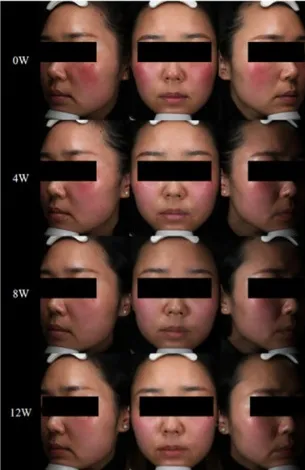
Changes of skin lesions and skin vascularity during abrocitinib treatment. (A) Case 3, skin lesions at 0, 4, 8, and 12 weeks of abrocitinib treatment.
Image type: medical_photograph (skin_photograph)